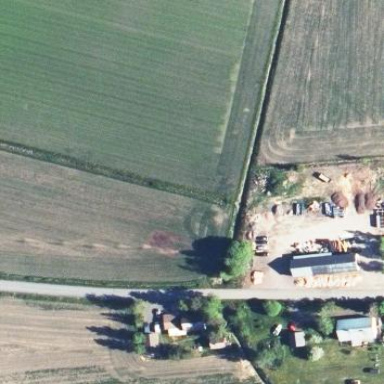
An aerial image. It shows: Farmyard area.